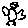
Label: bird